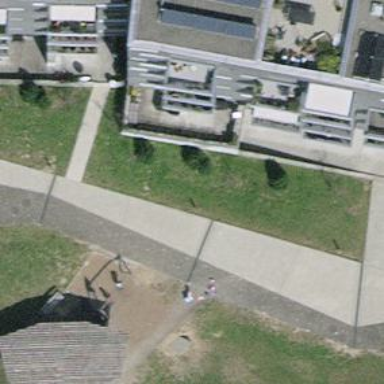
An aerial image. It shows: Footway with concrete surface.